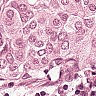
Metastatic tissue present: yes